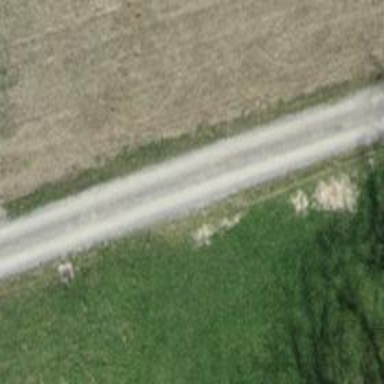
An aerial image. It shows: Track with grade2 pebblestone surface.